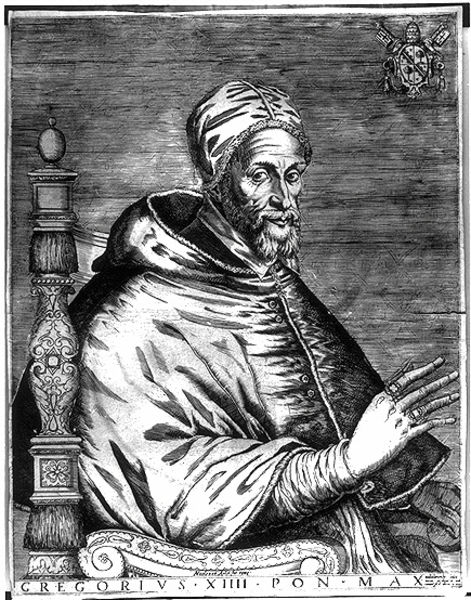
Titel: Bildnis von Papst Gregor XIIII
Künstler: Nicolas van Aelst
Institution: (Seriendruck)
Schlagwörter: dunkel, gemälde, hand, kopf, mann, schatten, umhang, sitzen, finger, geste, hell, holz, licht, mund, nase, profil, schwarz, stirn, stuhl, säule, weiss, zeichnung, blick, haube, muster, ornament, alt, bart, hemd, kappe, mütze, augen, bibel, falten, gesicht, kragen, lang, rahmen, ärmel, bildnis, hals, holzstuhl, hände, portrait, porträt, rückenlehne, kirche, geistlicher, gewand, mantel, sessel, blatt, kopfbedeckung, schrift, armlehne, man, alter mann, stab, grafik, graphik, ausdruck, rand, bischof, bishop, chair, court, fancy, folds, hat, kissen, könig, lamp, papst, pope, thron, throne, white, black, gray, grey, old, painting, robe, seat, seated, sitting, inschrift, schmal, stuhllehne, verzierung, kerze, gown, picture, print, leuchter, faltenwurf, knöpfe, ring, striche, pfosten, flamme, greis, buch, ringe, druck, druckgraphik, schnitt, schraffur, radierung, stich, beschriftung, gestik, manschetten, kardinal, trohn, älter, tracht, wappen, schnörkel, voluten, ziffer, priester, religiös, segen, segnen, segnung, binde, mönch, tiara, adelig, gelehrter, schlüssel, schaten, geistlich, kirchlich, siegel, drawing, heilig, kupferstich, cape, black and white, cap, coat, etching, beard, bildunterschrift, kaputze, ornat, römisch, kapuze, happy, smiling, italy, max, royal, waving, arms, cloak, clothes, latein, coat of arms, crest, fingers, stare, handrücken, zecihnung, seriendruck, mantilla, bischofsmütze, segnend, trhon, rich, pontifex, pontifex maximus, fingerringe, blessing, gregor, rings, lan, pelzrand, roman numerals, georg, turban, europe, lange finger, xiiii, camauro, papstwappen, gregor xiiii, gregor xiiii., gregor xiv, gregorius, gregori, hood, wrinkle, holzschnitt, gregor xiv., gregor 14., bischif, weird, gregorius xiiii, pon, tron, xiii, mysteroius, cort, gregorivs, gregorivs xiiii pon max, gregory, long fingers, holly father, pon max, papež, gregory xiii, pope gregory xiii, greg, vier finger